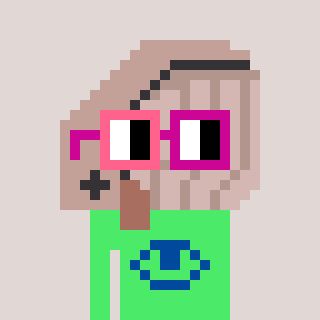
a pixel art character with square pink and red glasses, a whale-shaped head and a teal-colored body on a warm background